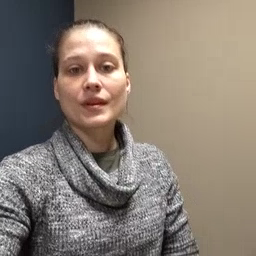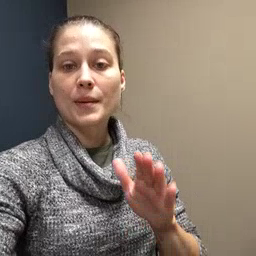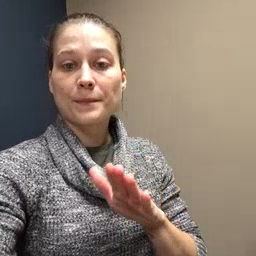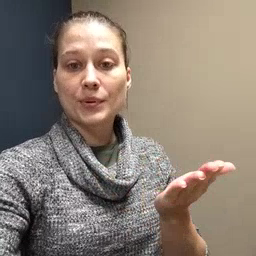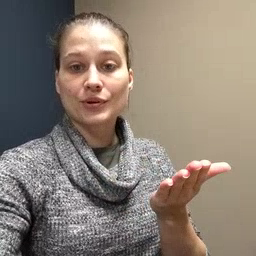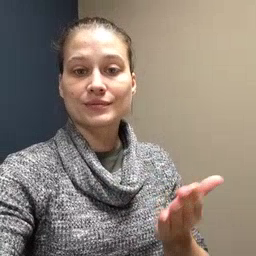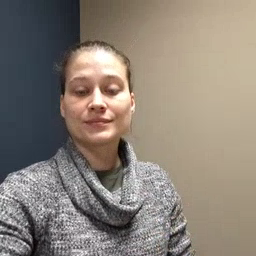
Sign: book